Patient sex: F
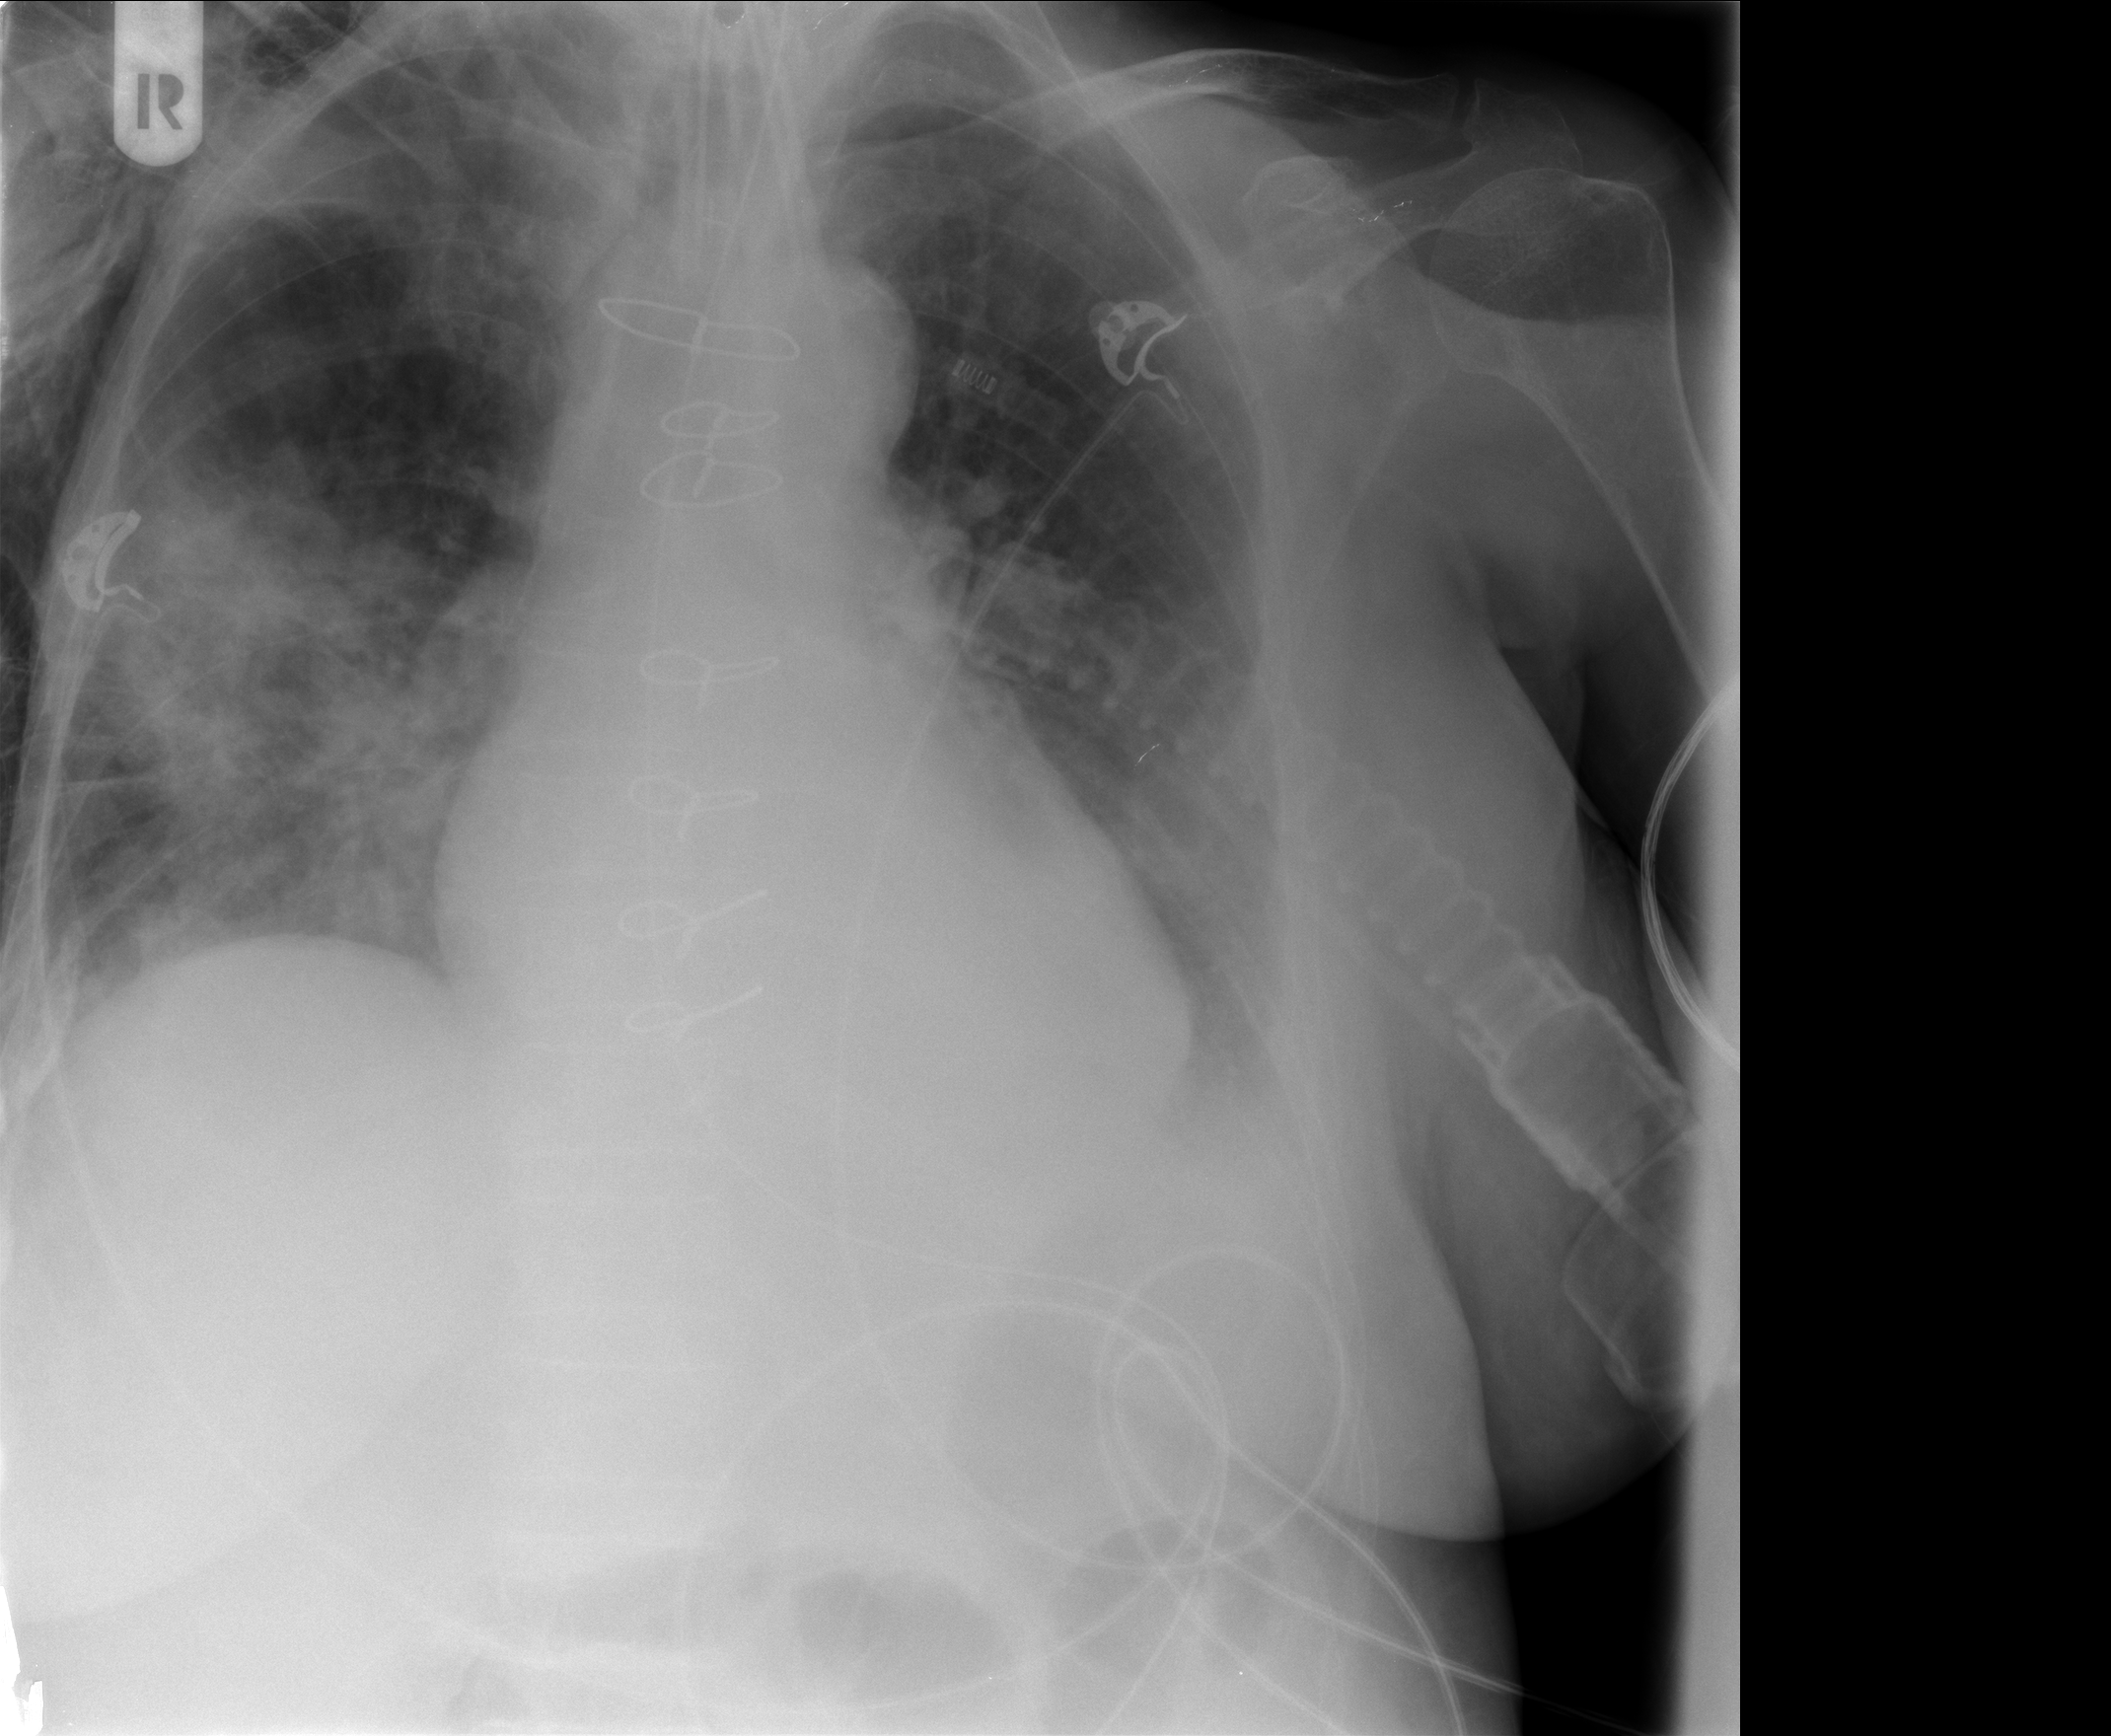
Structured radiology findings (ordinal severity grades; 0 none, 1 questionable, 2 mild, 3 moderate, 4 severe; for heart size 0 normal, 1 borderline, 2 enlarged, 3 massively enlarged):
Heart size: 0
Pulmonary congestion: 0
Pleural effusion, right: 1
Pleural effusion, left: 2
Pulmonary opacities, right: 3
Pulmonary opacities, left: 0
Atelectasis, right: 2
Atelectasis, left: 2